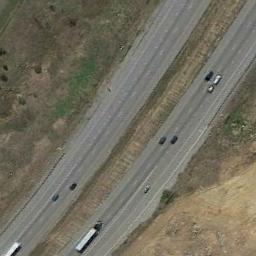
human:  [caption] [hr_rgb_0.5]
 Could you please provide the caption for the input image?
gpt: A freeway with a small bend goes through the wasteland and some cars are driving on the freeway .

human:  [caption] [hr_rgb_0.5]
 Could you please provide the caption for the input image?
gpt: The freeway goes through the bare land with some cars .

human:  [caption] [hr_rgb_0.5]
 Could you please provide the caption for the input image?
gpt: There is a large area of ​​bare land around the freeway and there are several cars on the freeway .

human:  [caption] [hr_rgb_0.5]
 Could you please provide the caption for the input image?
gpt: The trees cast their shadows on the highway .

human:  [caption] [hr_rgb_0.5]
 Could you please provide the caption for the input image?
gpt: There are some bare land beside the freeway .